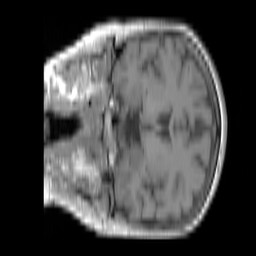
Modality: T1w
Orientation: coronal
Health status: ill
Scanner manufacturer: siemens
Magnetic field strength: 3 T
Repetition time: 0.4 s
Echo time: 0.00246 s